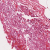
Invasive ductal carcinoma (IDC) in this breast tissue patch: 0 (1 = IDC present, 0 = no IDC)